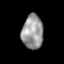
Tissue: lung
Cell type: T cells
Senescence score: 0.1796
Nuclear area (px): 715
Mean DAPI intensity: 152.168